Interaction volume radius: 5 \u00c5
Interaction volume height: 10 \u00c5
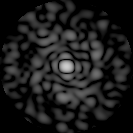
Disorder parameter: 0.7744